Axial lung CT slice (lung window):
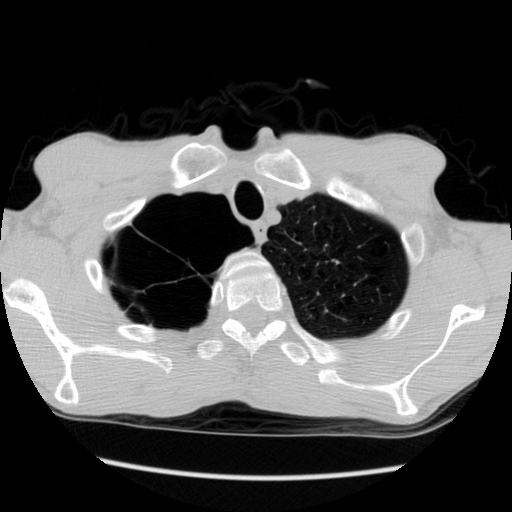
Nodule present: no